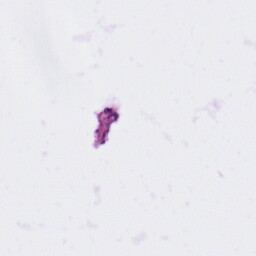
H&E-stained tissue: Colon